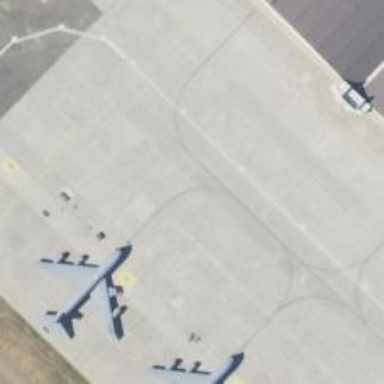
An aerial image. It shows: Image of taxiway at airport.